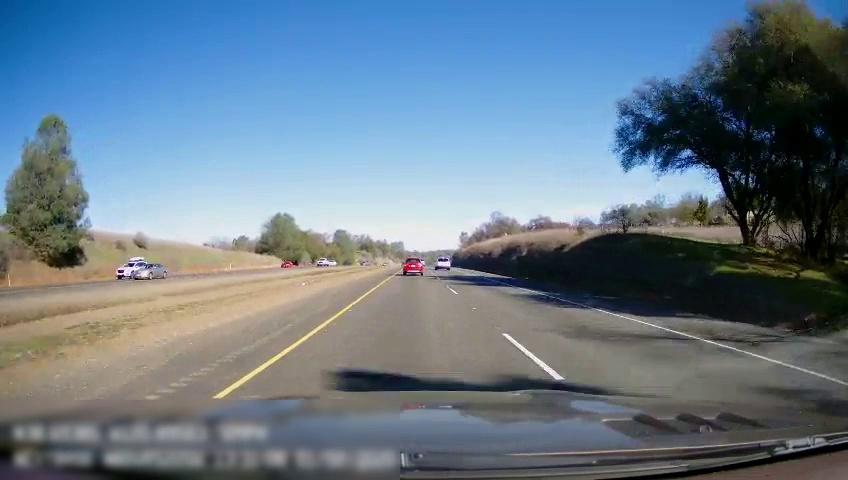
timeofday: Day
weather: Sunny
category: Drivable Space
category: Drivable Space
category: Vehicles | SUV
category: Vehicles | Car
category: Vehicles | Car
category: Vehicles | Truck
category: Vehicles | Car
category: Vehicles | SUV
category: Lanes | Current Lane
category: Lanes | Current Lane
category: Lanes | Alternate Lane